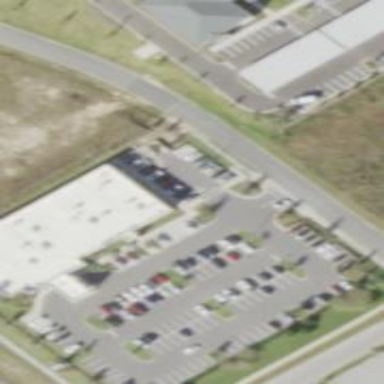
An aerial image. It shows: Parking space.